Возле некоторой звезды вращается единственная планета. Ее орбита идеально круговая, с радиусом $R = 200~млн. км$. «Год» на этой планете (период ее обращения $T$ вокруг центра звезды) равен 124 «суткам» (будем называть «сутками» интервал $\tau$ между двумя ближайшими моментами, когда звезда находится в зените над выбранной точкой экватора планеты). «Сутки» $\tau$ строго равны 20 земным часам, то есть $\tau=72000~с$. Известно, что масса планеты в миллион раз меньше массы звезды, ось ее вращения перпендикулярна плоскости орбиты, причем планета вокруг этой оси вращается в том же направлении, что и вокруг центра звезды. Жители планеты подготовили к старту космический корабль. До старта он находился с выключенными двигателями на «планетостационарной» орбите — эта орбита лежит в экваториальной плоскости планеты, а находящийся на этой орбите корабль неподвижен относительно твердой поверхности планеты.
Найдите с точностью не хуже 1\% отношение радиуса $R$ орбиты планеты к радиусу $r$ планетостационарной орбиты, по которой корабль движется вокруг центра планеты. Ответ запишите в виде целого числа.
Вычислите с точностью не хуже 1\% отношение модулей максимальной и минимальной скоростей корабля относительно центра звезды при нахождении корабля на этой орбите. Настал момент старта. Двигатели корабля были включены в момент, когда корабль проходил наиболее удаленную от центра звезды точку «планетостационарной» орбиты. В течение первого «года» путешествия двигатели работали таким образом, что относительно центра звезды корабль двигался равномерно и прямолинейно, сохраняя скорость, которую он имел в момент старта.
Найдите с точностью не хуже 5\% модуль скорости корабля в системе отсчета, связанной с планетой, спустя 1 час после старта. Ответ запишите в км/с.
Найдите с точностью не хуже 5\% модуль скорости корабля в системе отсчета, связанной с планетой, спустя 1 планетный «год» после старта. Ответ запишите в км/с, округлив до целого числа.
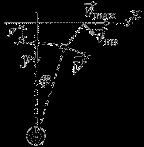
Найдите с точностью не хуже 1\% отношение радиуса $R$ орбиты планеты к радиусу $r$ планетостационарной орбиты, по которой корабль движется вокруг центра планеты. Ответ запишите в виде целого числа.
Решение: Угловая скорость вращения планеты вокруг звезды $\Omega$ связана с величиной линейной скорости планеты $\Omega=\frac{2 \pi}{T}=\frac{V}{R}$. Длительность «дня» зависит не только от угловой скорости вращения планеты вокруг своей оси $\omega$ в «неподвижной» системе отсчета (СО), связанной с центром звезды, но и от угловой скорости вращения планеты вокруг звезды. Ясно, например, что при вращении планеты вокруг своей оси в том же направлении, что и вокруг центра звезды, при определенном соотношении угловых скоростей планета всегда будет обращена к звезде одной стороной, на которой день будет «вечным». В общем случае $\tau=\frac{2 \pi}{\omega-\Omega} \Rightarrow \omega=\frac{2 \pi}{\tau}+\frac{2 \pi}{T}$, и, поскольку по условию $T=124 \tau$, то $\omega=125 \Omega$. Из уравнения движения планеты массы $M$ вокруг звезды массы $\bar M$ (оно имеет вид $M \Omega^{2} R=\frac{G M\bar{M}}{R^{2}}$) находим, что $R^{3}=\frac{G \bar M}{\Omega^{2}}$. Аналогично из уравнения движения корабля массы $m$ вокруг планеты (оно имеет вид $m \omega^{2} r=\frac{G m M}{r^{2}}$) получаем, для радиуса круговой орбиты корабля $r^{3}=\frac{G M}{\omega^{2}} \Rightarrow r=\left(\frac{M}{\bar M}\right)^{1 / 3} \frac{R}{(125)^{2 / 3}}=\frac{R}{2500}$. Как видно, $R/r = 2500$, то есть радиус орбиты корабля намного меньше радиуса орбиты планеты, а его масса очевидно должна быть намного меньше массы планеты, так что записанное выше уравнение движения явно справедливо с точностью заведомо лучше 1\%.
Ответ: $R/r = 2500$

Вычислите с точностью не хуже 1\% отношение модулей максимальной и минимальной скоростей корабля относительно центра звезды при нахождении корабля на этой орбите.
Решение: Линейная скорость вращения корабля относительно центра планеты $v=\omega r=125 \Omega \cdot \frac{R}{2500}=\frac{V}{20}$. Следовательно, максимальная скорость корабля на «планетостационарной» орбите $v_{\max }=v+V=\frac{21}{20} V$, а минимальная $v_{\min }=V-v=\frac{19}{20} V$. Таким образом, $\frac{v_{\max }}{v_{\min }}=\frac{21}{19} \approx 1,105$.
Ответ: $\cfrac{v_{\max }}{v_{\min }}=\cfrac{21}{19} \approx 1,105$

Найдите с точностью не хуже 5\% модуль скорости корабля в системе отсчета, связанной с планетой, спустя 1 час после старта. Ответ запишите в км/с.
Решение: Введем систему координат, начало которой совпадает с положением корабля в момент старта. К моменту времени $t=\frac{\tau}{20}=\frac{T}{2480}$ корабль, двигающийся в CO, связанной с центром звезды, со скоростью $v_{\max }=\frac{21}{20} V$, прошел расстояние $s=\frac{21}{20} V \frac{T}{2480}=\frac{21 \pi}{24800} R$ вдоль оси х. Центр планеты за это же время повернулся вокруг центра звезды на угол $\varphi=\frac{\pi}{1240} .$ Значит, он сдвинулся на расстояние $\Delta {x}={R} \sin \varphi \approx \frac{\pi}{1240} {R}$ вдоль оси $x$ и на расстояние $\Delta {y}={R}(1-\cos \varphi) \approx \frac{{R} \varphi^{2}}{2} \approx \frac{1}{2}\left(\frac{\pi}{1240}\right)^{2} {R}\ll \Delta {x}$ вдоль оси $y$. Так что отрезок, соединяющий центр планеты с кораблем, в рассматриваемый момент имеет проекцию на ось $x$, равную ${r}_{{x}}^{\prime}={s}-\Delta x=\frac{\pi}{24800} {R}$, и проекцию ${r}_{{y}}^{\prime} \approx {r}=\frac{{R}}{2500}$ на ось $y$. Скорость планеты имеет проекции на эти оси ${V}_{{x}}={V} \cos \varphi \approx {V}$ и ${V}_{{y}}={V} \sin \varphi \approx \frac{\pi}{1240} {V}$, а скорость вращения ${v}_{врx }=\omega {r}_{{y}}^{\prime}=\omega \frac{{R}}{2500}=\frac{{V}}{20}$ и ${v}_{врy}=\omega {r}_{{x}}^{\prime}=\omega \frac{\pi {R}}{24800}=\frac{5 \pi}{992} {V}$. Отметим, что все использованные приближения явно имеют точность лучше 1\% Значит, проекции скорости корабля относительно твердой части планеты: ${v}_{{x}}^{\prime} \approx \frac{21 {V}}{20}-{V}-\frac{{V}}{20}=0$ и ${v}_{{y}}^{\prime} \approx-\frac{\pi}{1240} {V}-\frac{5 \pi}{992} {V}=-\frac{29 \pi}{4960} {V}$, то модуль этой скорости ${v}_{1} \approx \frac{29 \pi}{4960} \Omega R=\frac{29 \pi^{2}}{2480} \frac{{R}}{{T}} \approx 2.585~км/с$.
Ответ: ${v}_{1}=\frac{29 \pi^{2}}{2480} \frac{{R}}{{T}} \approx 2.585~км/с$.

Найдите с точностью не хуже 5\% модуль скорости корабля в системе отсчета, связанной с планетой, спустя 1 планетный «год» после старта. Ответ запишите в км/с, округлив до целого числа.
Решение: Спустя «год» планета вернется в то же положение и будет двигаться с той же скоростью V вдоль оси х. Корабль за это время сдвинется вдоль этой оси на расстояние ${S}=\frac{21}{20} {V} \cdot {T}=\frac{21 \pi}{10} {R}$. Это расстояние намного больше, чем проекция на ось у отрезка, соединяющего центр планеты с кораблем, (${r}={R} / 2500$). Поэтому с точностью лучше 0.1\% относительная скорость определяется только у-компонентой скорости вращения, то есть ${v}_{2} \approx \omega S=525 \pi^{2} \frac{{R}}{{T}} \approx 116074~км/с$. Эта скорость выглядит огромной, но на самом деле она связана с очень большим расстоянием до оси вращения планеты — в инерциальной системе отсчета корабль по-прежнему движется со скоростью $\frac{21}{20} {V}=\frac{21 \pi}{10} \frac{{R}}{{T}} \approx 148~км/с$.
Ответ: ${v}_{2}=525 \pi^{2} \frac{{R}}{{T}} \approx 116074~км/с$
Темы:
T, Механика, Гравитация, 2021, Мегаполисы, Спутники